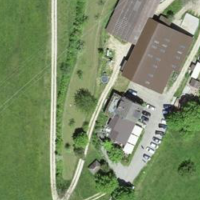
EUNIS habitat code: 24
Species observed at this site:
Melittis melissophyllum
Campanula glomerata